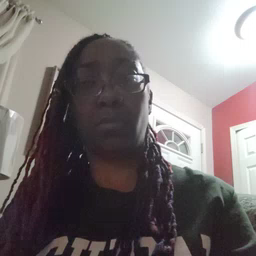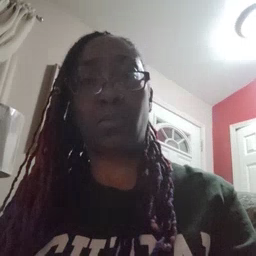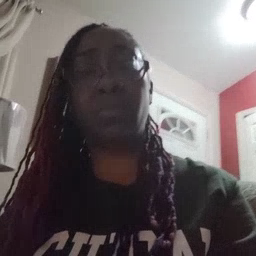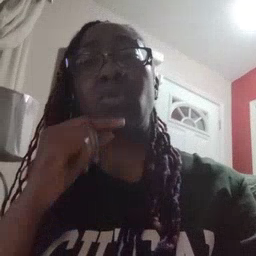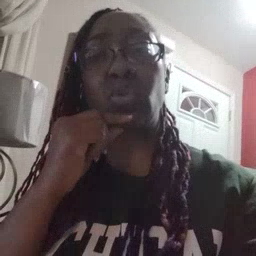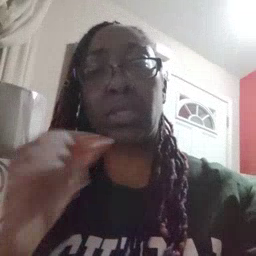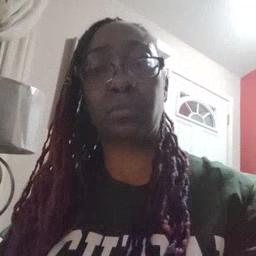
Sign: chin